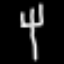
Label: fork